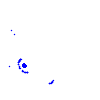
Particle: electron